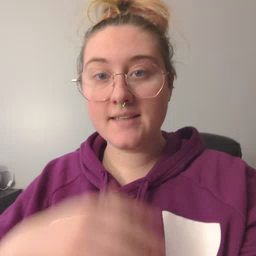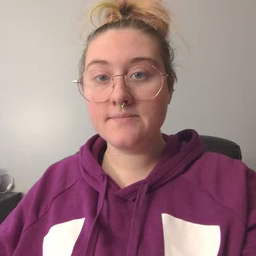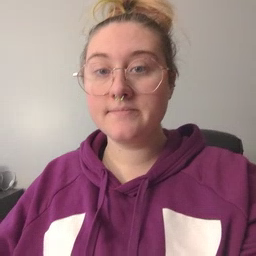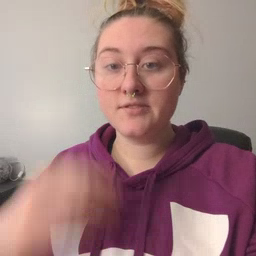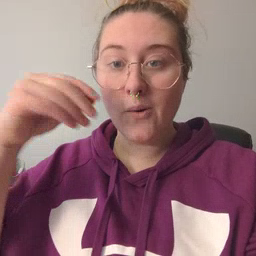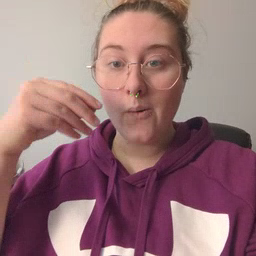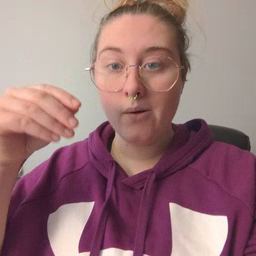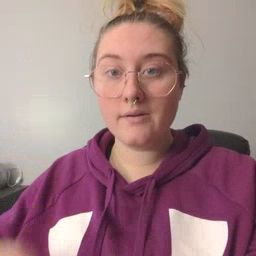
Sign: store